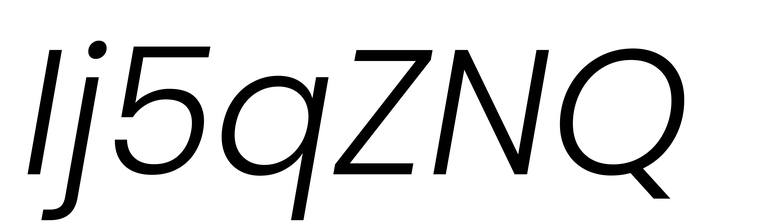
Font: Poppins-LightItalic